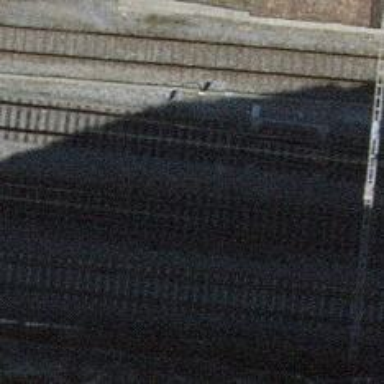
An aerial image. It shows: Single railway track with electrified contact line.